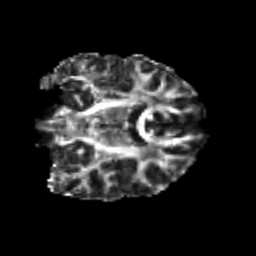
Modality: FA
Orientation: coronal
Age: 29
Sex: male
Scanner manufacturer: siemens
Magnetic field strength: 3 T
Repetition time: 3.5 s
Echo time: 0.104 s